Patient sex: M
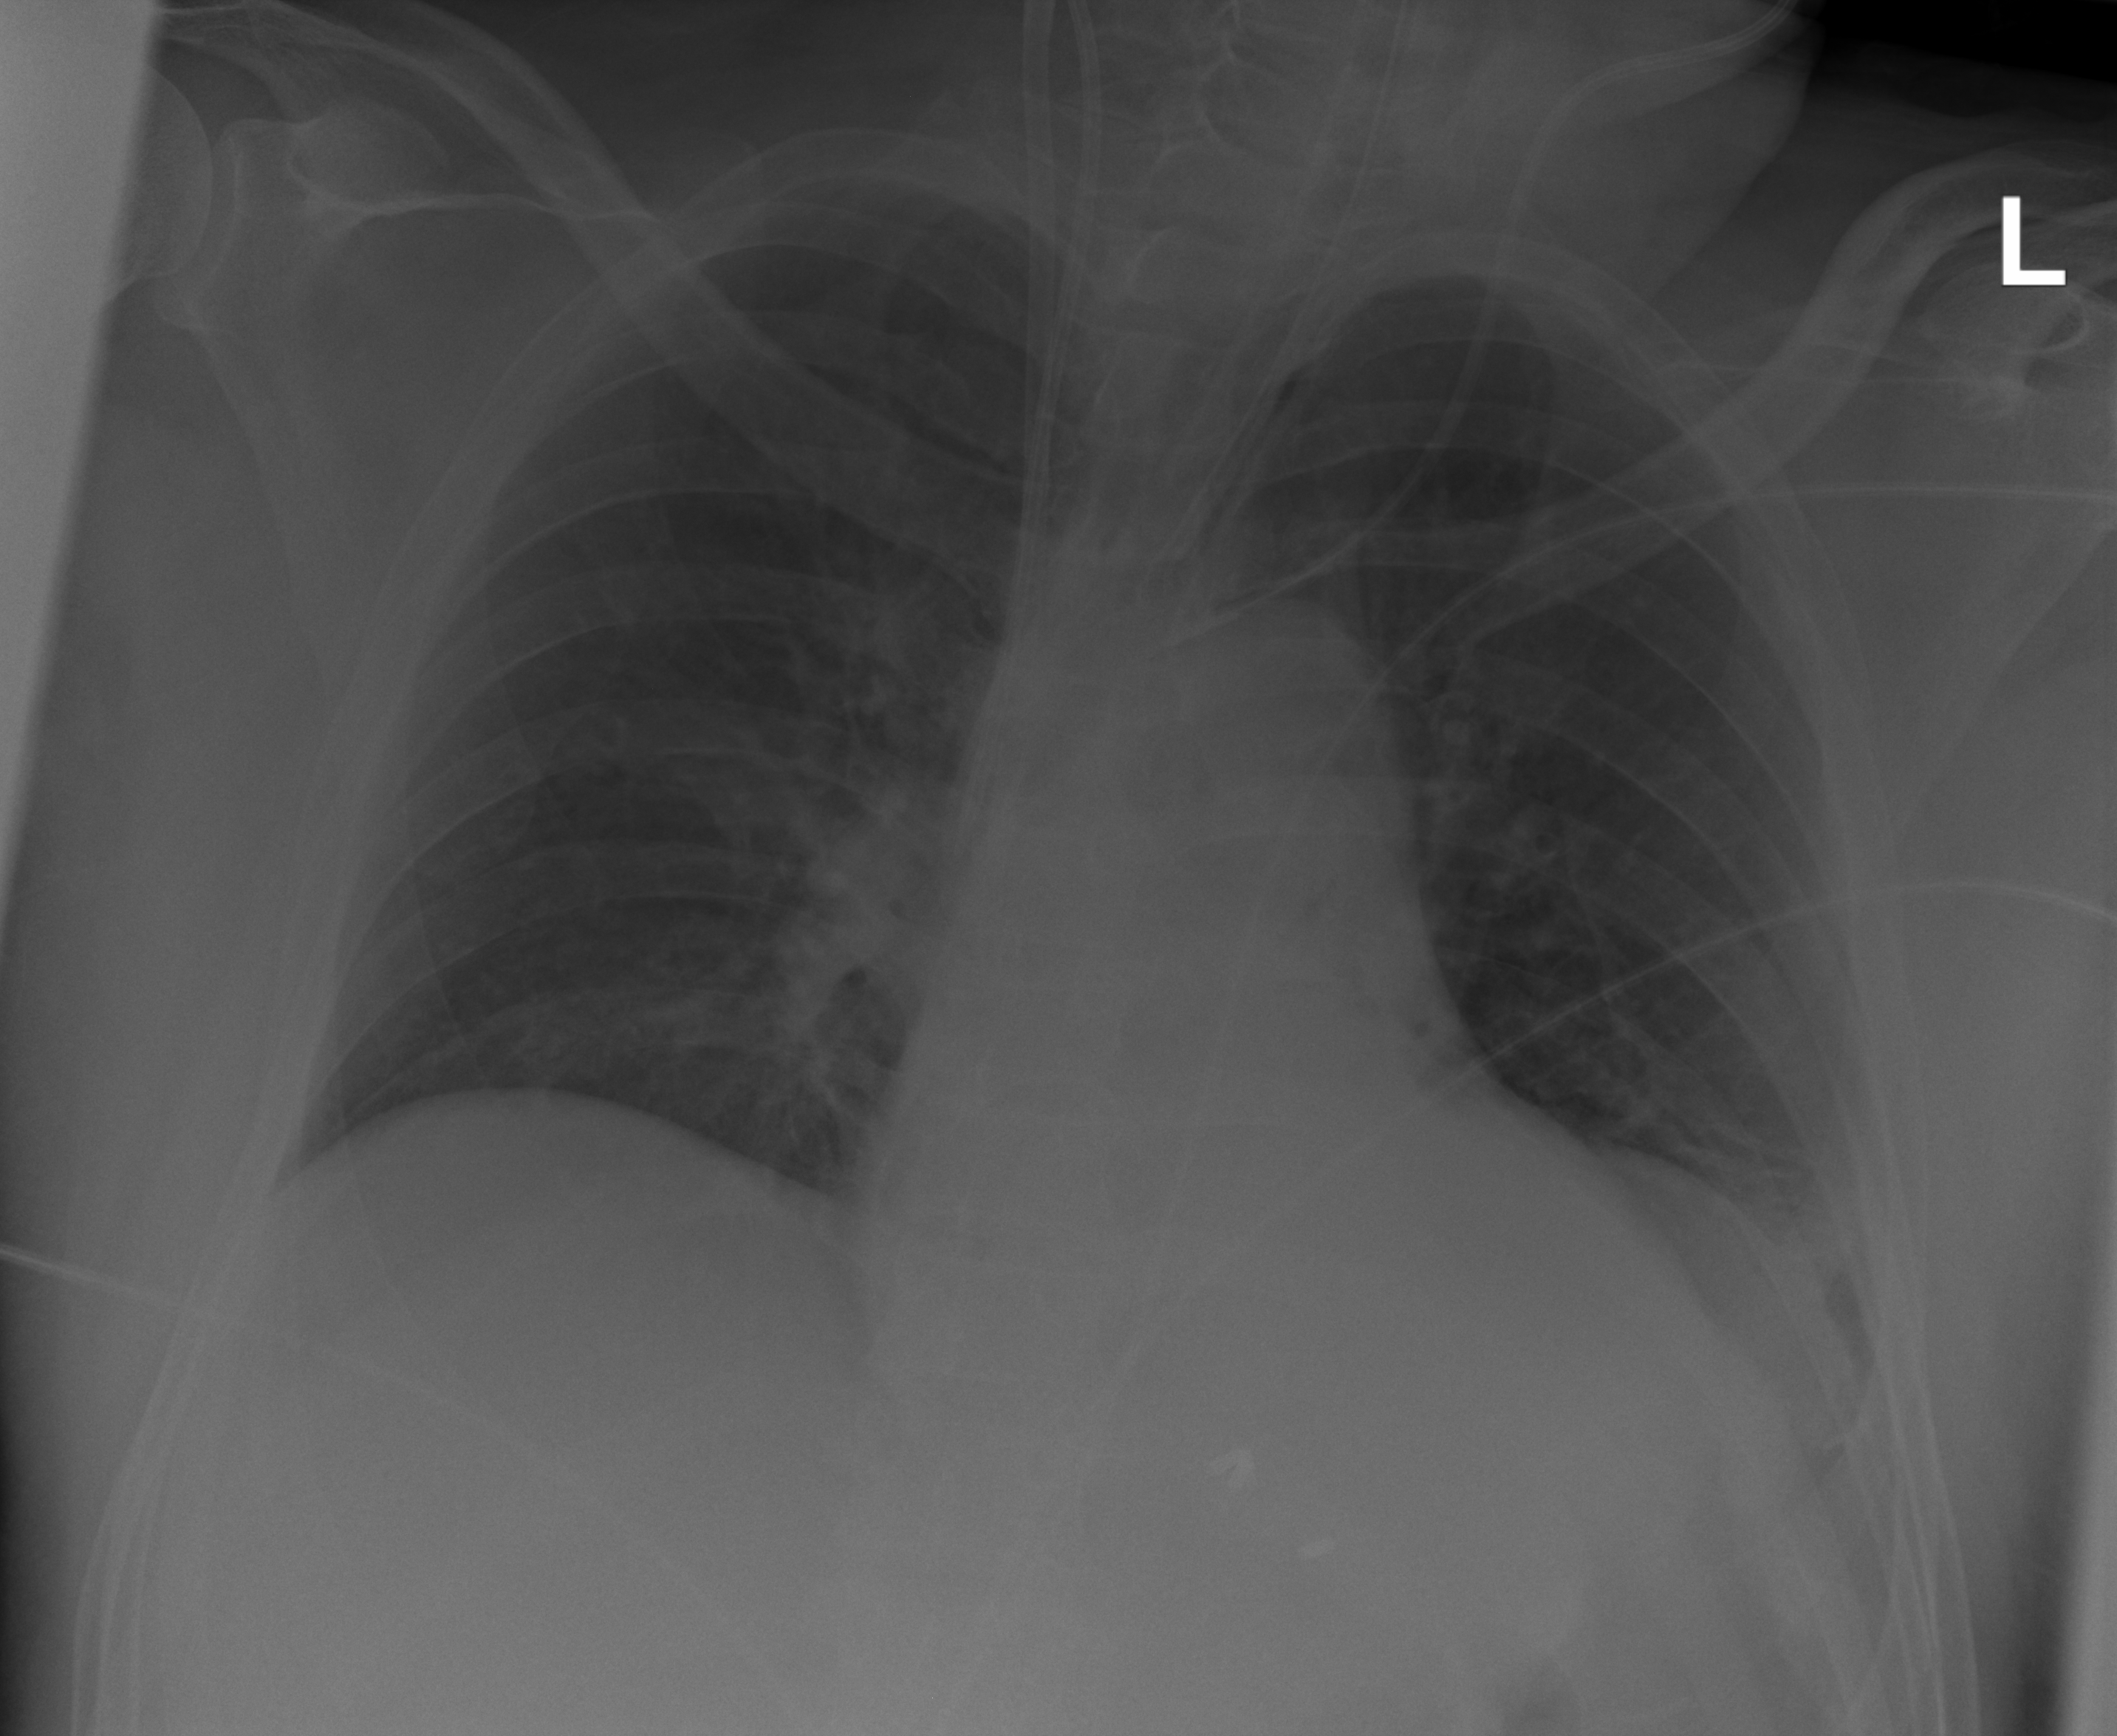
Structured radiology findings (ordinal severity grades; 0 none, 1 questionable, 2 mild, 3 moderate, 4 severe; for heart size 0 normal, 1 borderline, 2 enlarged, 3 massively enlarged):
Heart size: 1
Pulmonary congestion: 0
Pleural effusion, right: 0
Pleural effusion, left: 0
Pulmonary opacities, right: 0
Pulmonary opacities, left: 0
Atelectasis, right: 0
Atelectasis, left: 2